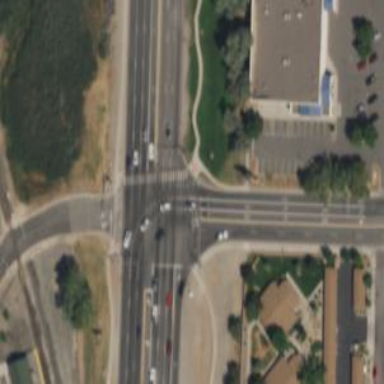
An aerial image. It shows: Secondary road with separate asphalt sidewalk.